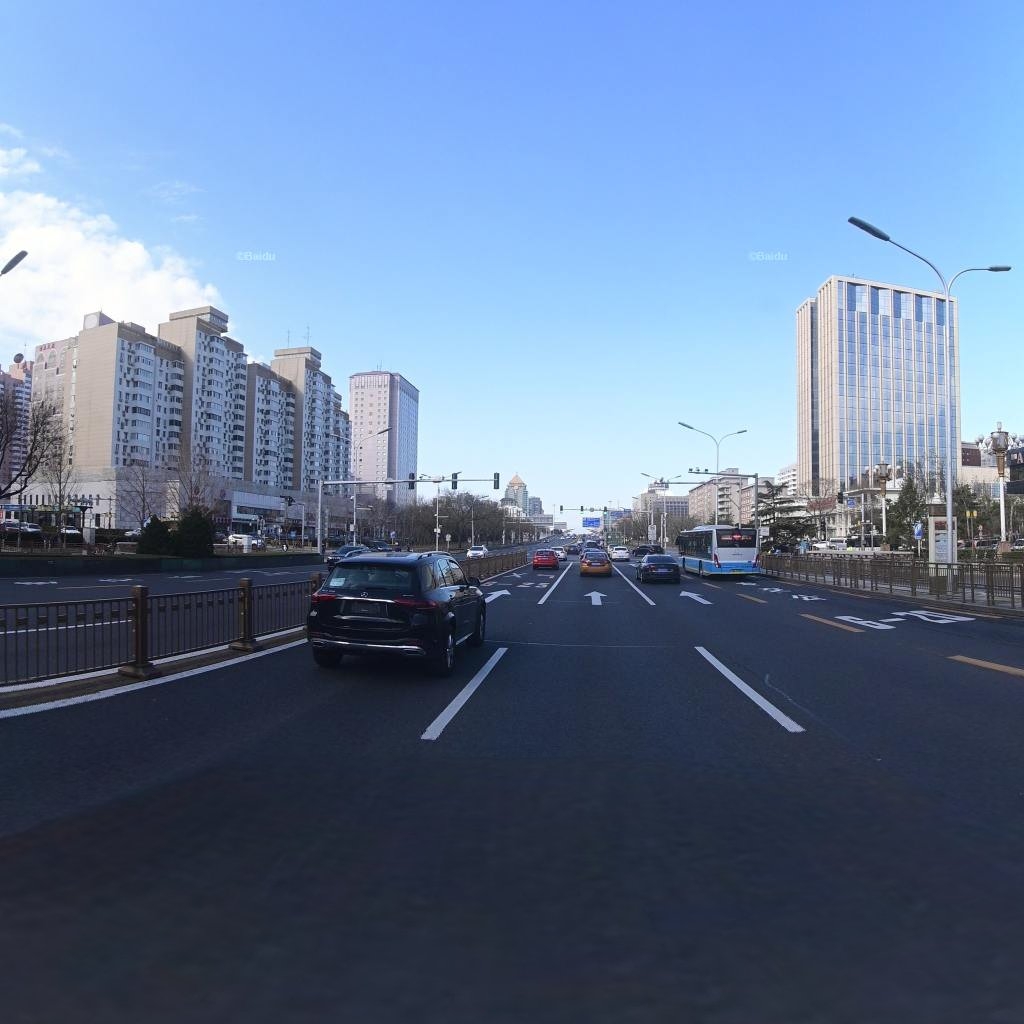
Region: Chaoyang
Road damage annotations: longitudinal patch, transverse patch